九年级 · 解析几何
在平面直角坐标系 $x O y$ 中, 直线 $l: y=a(x+2)(a>0)$ 与 $x$ 轴交于点 $A$, 与抛物线 $E: y=a x^{2}$ 交于 $B, C$ 两点 ( $B$ 在 $C$ 的左边).

图1

图2

(1)求 $A$ 点的坐标;

(2)如图 1, 若 $B$ 点关于 $x$ 轴的对称点为 $B^{\prime}$ 点, 当以点 $A, B^{\prime}, C$ 为顶点的三角形是直角三角形时, 求实数 $a$ 的值;

(3)定义: 将平面直角坐标系中横坐标与纵坐标均为整数的点叫作格点, 如 $(-2,1),(2,0)$等均为格点. 如图 2, 直线 $l$ 与抛物线 $E$ 所围成的封闭图形即阴影部分（不包含边界）中的格点数恰好是 26 个, 求 $a$ 的取值范围.


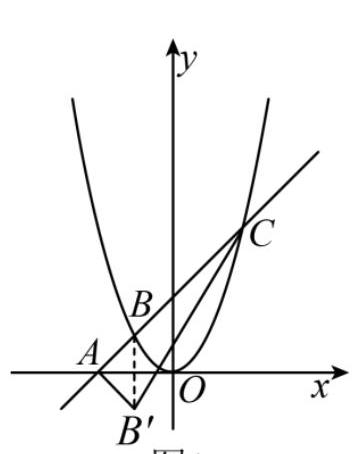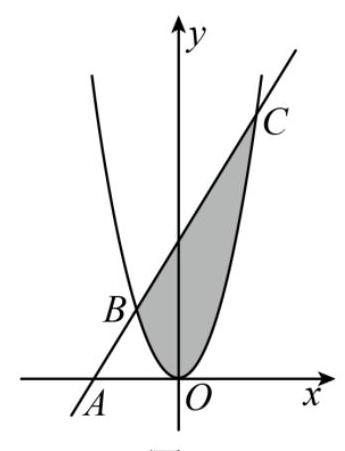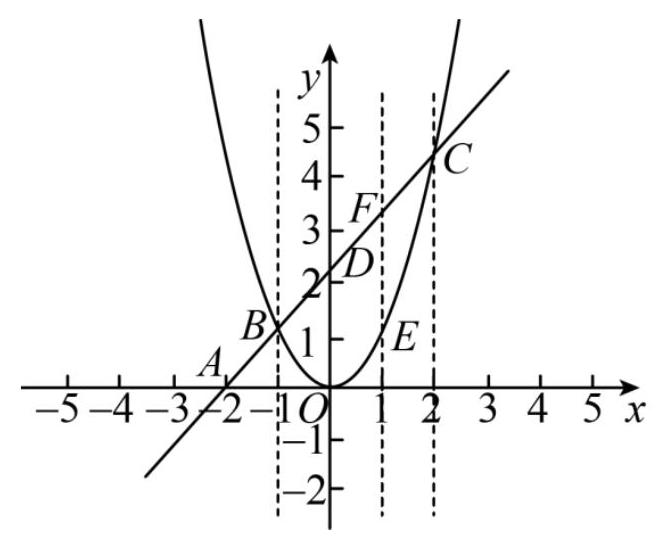
答案:  (1) $(-2,0)$

(2) $a=1$ 或 $a=\frac{\sqrt{15}}{5}$;

(3) $\frac{13}{2}<a \leq \frac{20}{3}$ 或 $a=7$.

解析: (1) 对于直线 $l: y=a(x+2)$, 令 $y=0$, 求出 $x$, 即可求解;

（2）表示出点A, B', C 的坐标, 利用勾股定理解方程求解, 注意直角顶点不确定, 需分类讨论;

(3) 直线 $I$ 与抛物线 $E$ 所围成的封闭图形 (不包含边界) 中的格点只能落在 $y$ 轴和直线 $x=1$上, 各为 13 个, 分别求出 $a$ 的范围.

【详解】(1) 解: 对于直线 $l: y=a(x+2)$,

当 $y=0$ 时, $x=-2$,

$\therefore A$ 点的坐标为 $(-2,0)$;

(2) 解: 联立直线 $l: y=a(x+2)$ 与抛物线 $E: y=a x^{2}$ 得:
$\left\{\begin{array}{l}y=a(x+2) \\ y=a x^{2}\end{array}\right.$

$\therefore x^{2}-x-2=0$,

$\therefore x=-1$ 或 $x=2$,

$\therefore B(-1, a), \quad C(2,4 a)$,

$\because B$ 点关于 $x$ 轴的对称点为 $B^{\prime}$ 点,

$\therefore B^{\prime}(-1,-a)$,

$\therefore A B^{\prime 2}=(-2+1)^{2}+(0+a)^{2}=a^{2}+1$,

$A C^{2}=(2+2)^{2}+(4 a-0)^{2}=16 a^{2}+16$,

$B^{\prime} C^{2}=(2+1)^{2}+(4 a+a)^{2}=25 a^{2}+9$,

若 $\angle C A B^{\prime}=90^{\circ}$, 则 $A B^{\prime 2}+A C^{2}=B^{\prime} C^{2}$, 即 $a^{2}+1+16 a^{2}+16=25 a^{2}+9$, 所以 $a=1$,

若 $\angle A B^{\prime} C=90^{\circ}$, 则 $A B^{\prime 2}+B^{\prime} C^{2}=A C^{2}$, 即 $a^{2}+1+25 a^{2}+9=16 a^{2}+16$, 所以 $a=\frac{\sqrt{15}}{5}$,

若 $\angle A C B^{\prime}=90^{\circ}$, 则 $A C^{2}+B^{\prime} C^{2}=A B^{\prime 2}$, 即 $16 a^{2}+16+25 a^{2}+9=a^{2}+1$, 此方程无解.

$\therefore a=1$ 或 $a=\frac{\sqrt{15}}{5}$;

(3) 解: 如图, 直线 $l$ 与抛物线 $E$ 所围成的封闭图形 (不包含边界) 中的格点只能落在 $y$ 轴和直线 $x=1$ 上,

$\because D(0,2 a), \quad E(1, a), \quad F(1,3 a)$,

$\therefore O D=E F=2 a$,

$\because$ 格点数恰好是 26 个,

$\therefore$ 落在 $y$ 轴和直线 $x=1$ 上的格点数应各为 13 个,

$\therefore$ 落在 $y$ 轴的格点应满足 $13<2 a \leq 14$, 即 $\frac{13}{2}<a \leq 7$,

(1)若 $\frac{13}{2}<a<7$, 即 $\frac{13}{2}<y_{E}<7$,

所以线段 $E F$ 上的格点应该为 $(1,7),(1,8) \ldots \ldots(1,19)$,

$$
\begin{aligned}
& \therefore 19<3 a \leq 20 \\
& \therefore \frac{19}{3}<a \leq \frac{20}{3}
\end{aligned}
$$

$\therefore \frac{13}{2}<a \leq \frac{20}{3}$

(2)若 $a=7, y_{E}=7, y_{F}=21$, 所以线段 $E F$ 上的格点正好 13 个,

综上, $\frac{13}{2}<a \leq \frac{20}{3}$ 或 $a=7$.

【点睛】本题主要考查了二次函数的综合题, 涉及了二次函数的图象和性质, 一次函数的图象和性质, 勾股定理, 关键是弄清格点只能落在 $y$ 轴和直线 $x=1$ 上, 各为 13 个, 并对点 $D$ 、 $F$ 进行定位.